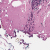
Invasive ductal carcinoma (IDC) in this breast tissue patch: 0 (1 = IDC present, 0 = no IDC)